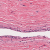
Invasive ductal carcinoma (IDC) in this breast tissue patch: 0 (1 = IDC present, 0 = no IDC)